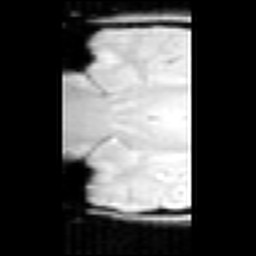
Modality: inplaneT1
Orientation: coronal
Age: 25
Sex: female